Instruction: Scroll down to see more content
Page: traveler
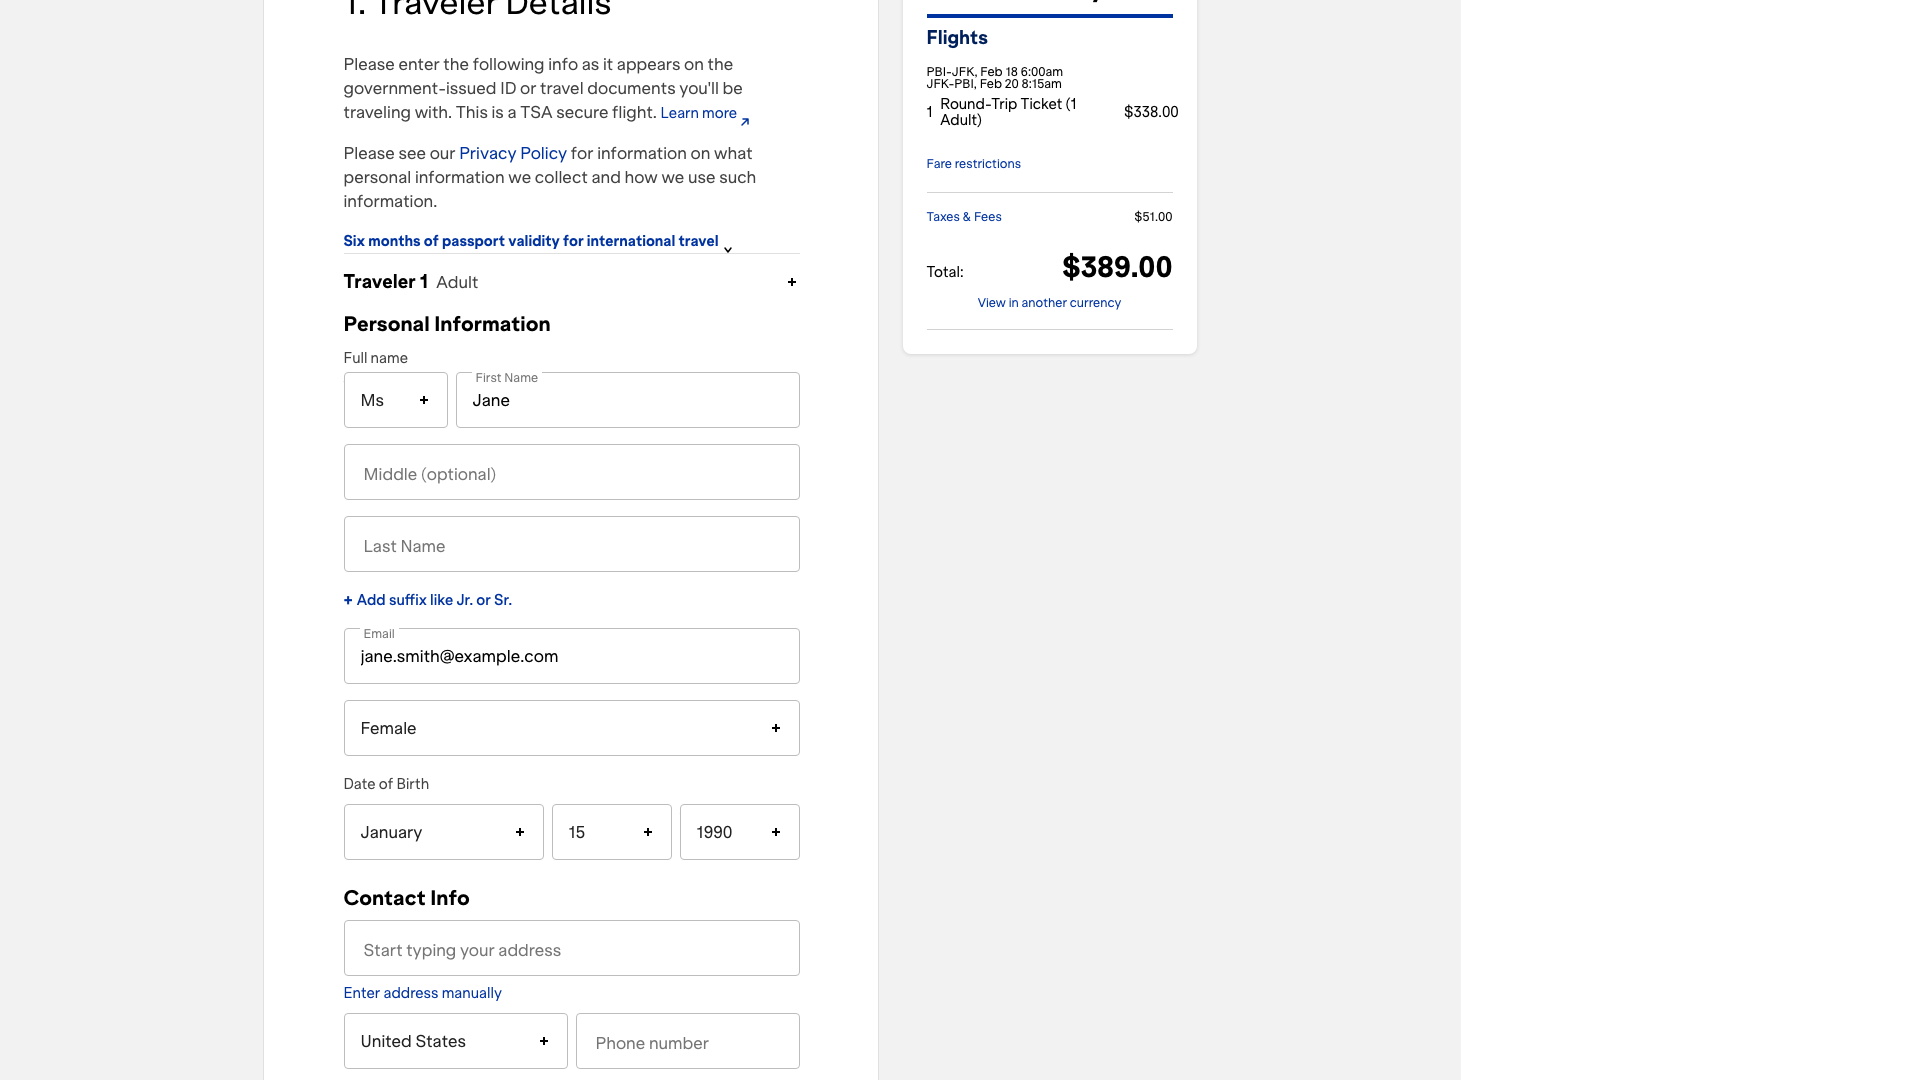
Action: scroll